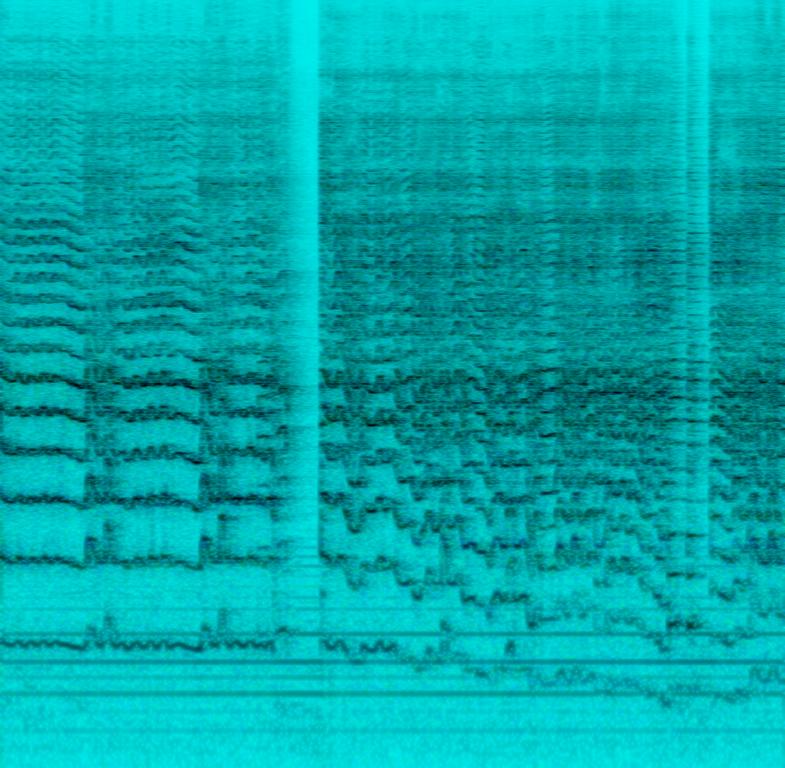
The song is an instrumental Indian classical tune. The song is medium tempo with two Indian double reed instruments called nadaswaram playing in a duet. The song is emotional and highly lyrical . The song is amateur quality recording and a classic Carnatic music tune.